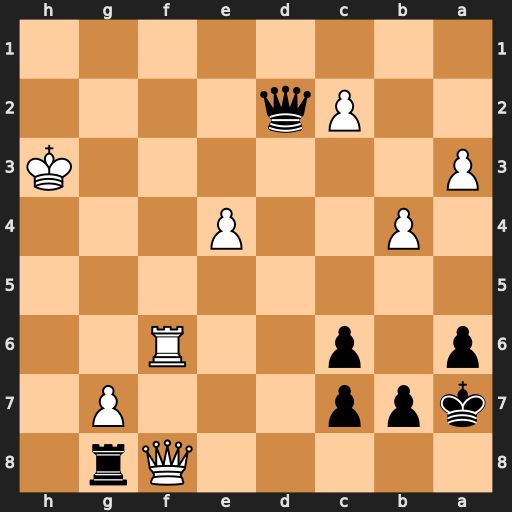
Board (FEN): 5Qr1/kpp3P1/p1p2R2/8/1P2P3/P6K/2Pq4/8
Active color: b
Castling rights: -
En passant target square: -
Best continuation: Qd7+ Kg3 Rxg7+